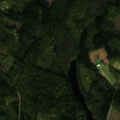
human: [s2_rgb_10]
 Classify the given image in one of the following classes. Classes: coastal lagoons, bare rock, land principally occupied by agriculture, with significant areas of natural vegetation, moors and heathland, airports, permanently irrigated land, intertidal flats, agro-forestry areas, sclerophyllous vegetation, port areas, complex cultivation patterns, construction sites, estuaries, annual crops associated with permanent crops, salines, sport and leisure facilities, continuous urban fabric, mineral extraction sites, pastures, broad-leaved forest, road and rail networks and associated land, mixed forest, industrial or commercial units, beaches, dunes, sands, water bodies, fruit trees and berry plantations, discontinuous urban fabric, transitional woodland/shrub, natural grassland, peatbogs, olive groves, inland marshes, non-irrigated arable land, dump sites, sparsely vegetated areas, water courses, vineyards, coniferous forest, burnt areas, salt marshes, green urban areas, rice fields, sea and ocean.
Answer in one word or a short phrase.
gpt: broad-leaved forest, coniferous forest, mixed forest, transitional woodland/shrub